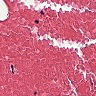
Metastatic tissue present: no